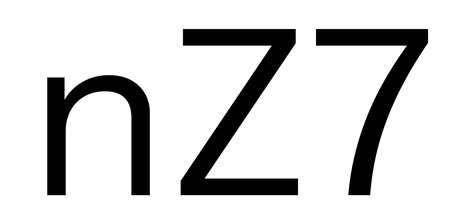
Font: InstrumentSans_Regular